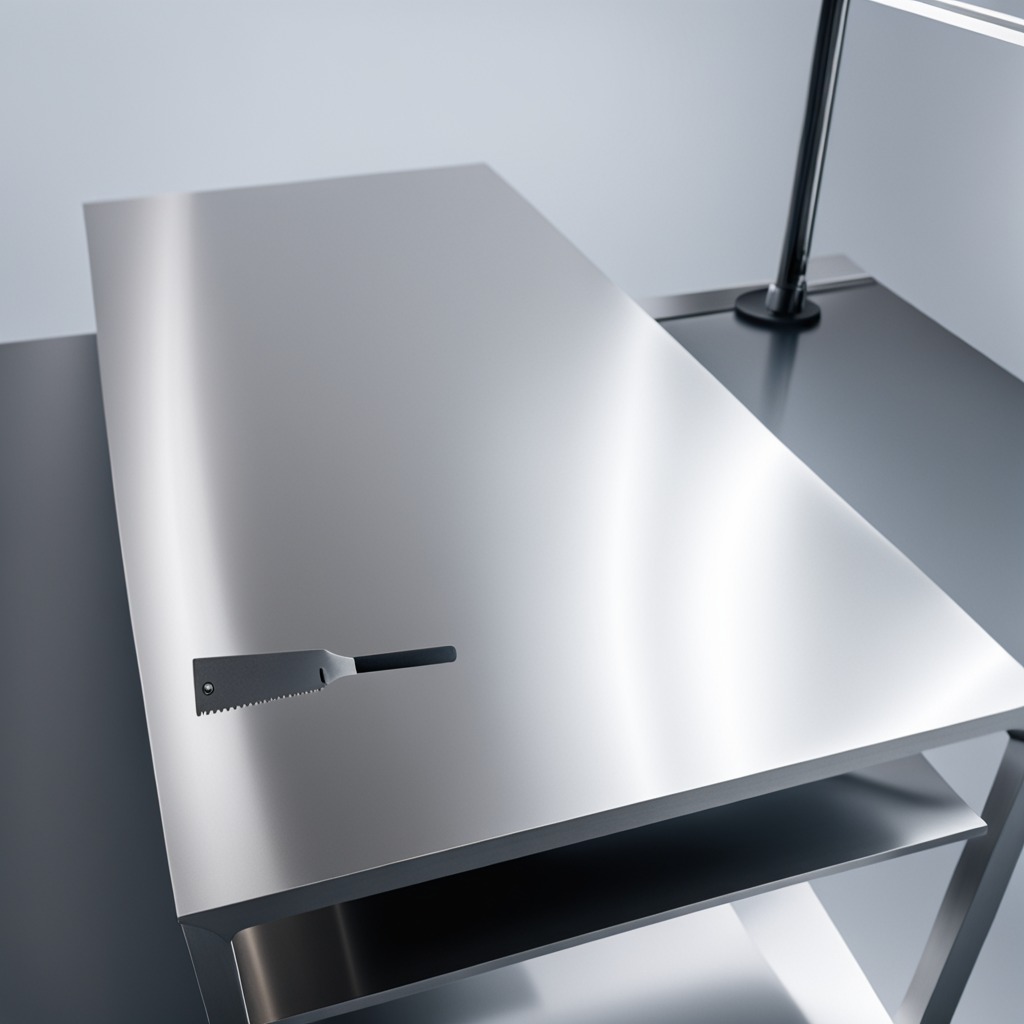
A metal saw is lying on the stainless steel table in a high-end prototyping lab.